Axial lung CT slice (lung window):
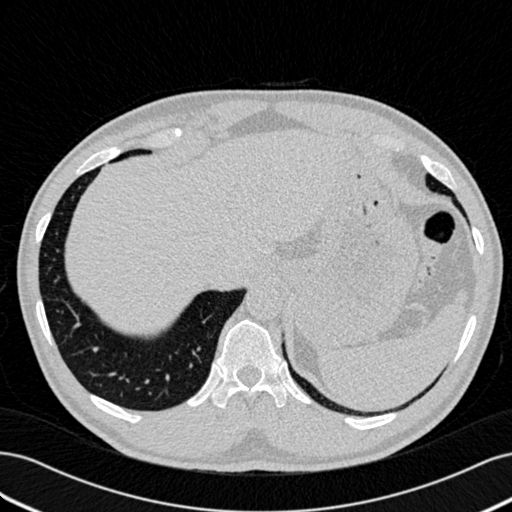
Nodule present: no